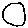
Label: circle